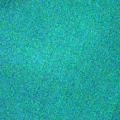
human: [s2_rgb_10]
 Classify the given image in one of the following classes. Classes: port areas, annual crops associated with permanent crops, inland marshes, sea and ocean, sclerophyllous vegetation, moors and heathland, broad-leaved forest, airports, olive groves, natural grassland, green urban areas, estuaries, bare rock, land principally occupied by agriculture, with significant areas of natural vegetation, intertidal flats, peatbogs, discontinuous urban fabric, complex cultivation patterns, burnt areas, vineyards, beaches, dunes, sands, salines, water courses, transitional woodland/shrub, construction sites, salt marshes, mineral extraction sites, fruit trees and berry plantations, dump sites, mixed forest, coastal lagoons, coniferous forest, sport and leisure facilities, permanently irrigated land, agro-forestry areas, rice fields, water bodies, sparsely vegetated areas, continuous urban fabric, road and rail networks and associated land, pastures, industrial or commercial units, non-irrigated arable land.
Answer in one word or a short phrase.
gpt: sea and ocean